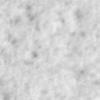
Label: no_change